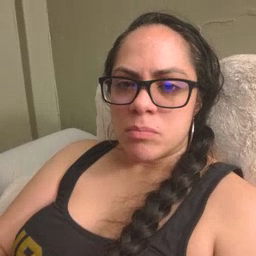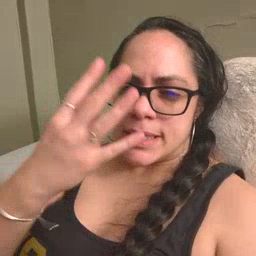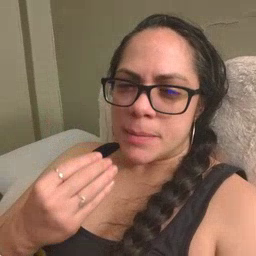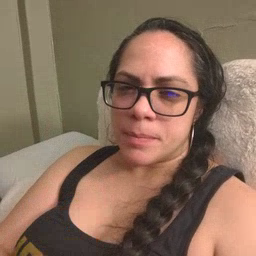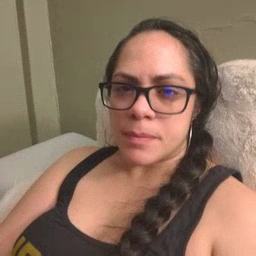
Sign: sleep